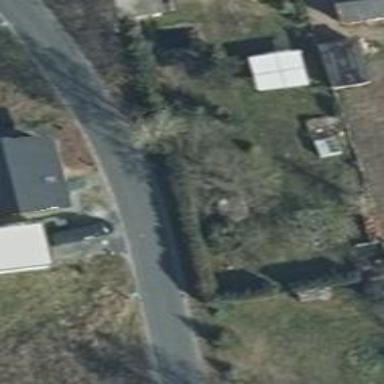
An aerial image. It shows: Driveway.